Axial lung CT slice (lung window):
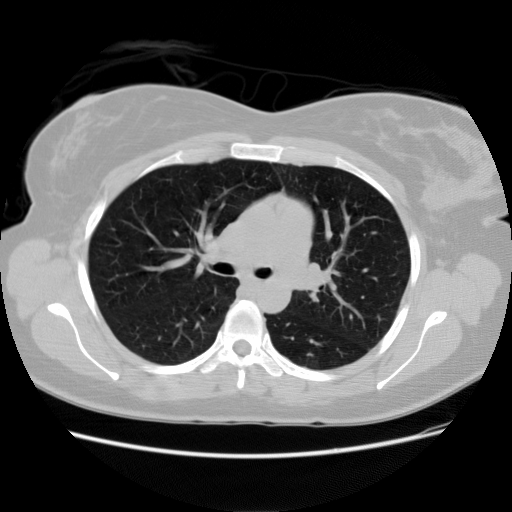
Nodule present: no